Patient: sex F, age 58
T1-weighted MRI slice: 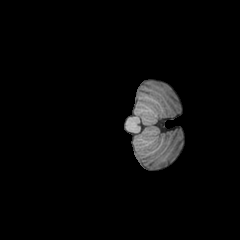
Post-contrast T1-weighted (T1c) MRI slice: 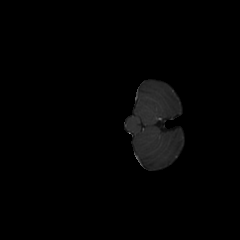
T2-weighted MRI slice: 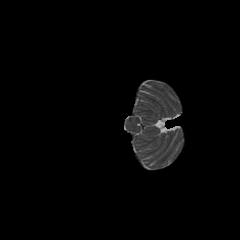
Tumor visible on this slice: no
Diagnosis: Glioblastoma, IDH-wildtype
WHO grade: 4